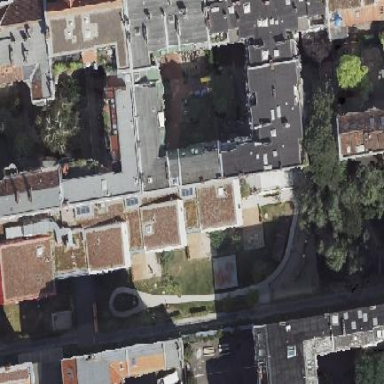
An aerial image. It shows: Kindergarten.